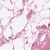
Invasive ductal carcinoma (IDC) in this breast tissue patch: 0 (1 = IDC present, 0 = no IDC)